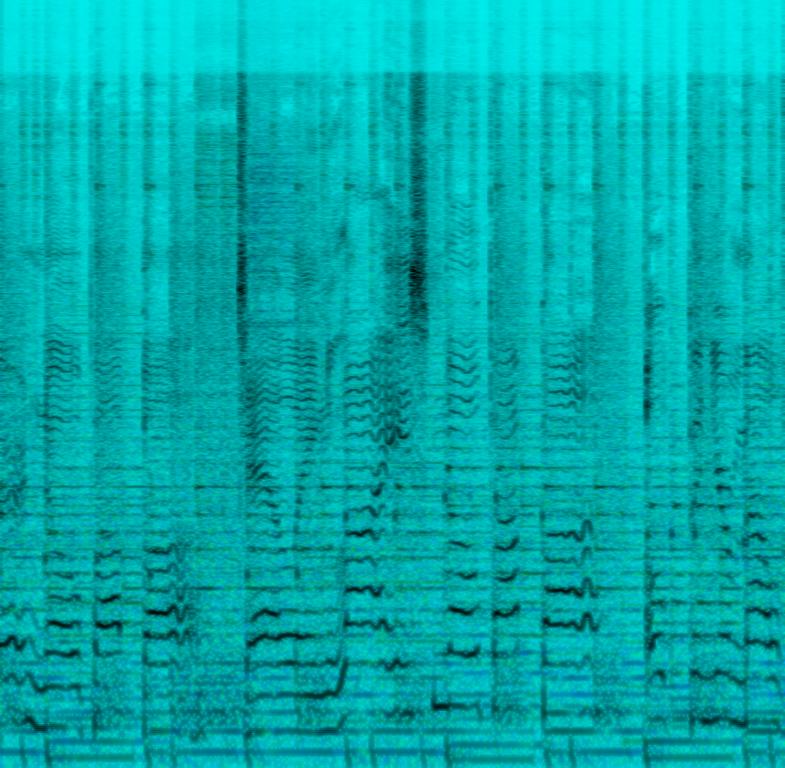
The low quality recording features a children's song that consists of a flat male vocal singing over groovy piano melody, simple bass, simple hi hats, punchy snare, soft kick hits, synth lead melody, electric guitar melody and bells melody. It sounds happy, fun and joyful - like something kids would listen to.